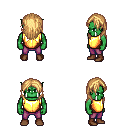
a pixel art fantasy rpg character, male body template, orc, green skin, gold chest armor, magenta pants, light blonde long hairstyle, brown shoes, four views (front, back, left, right), 2x2 character sprite sheet, small pixel art, hard edges, no anti-aliasing